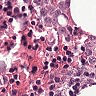
Metastatic tissue present: yes